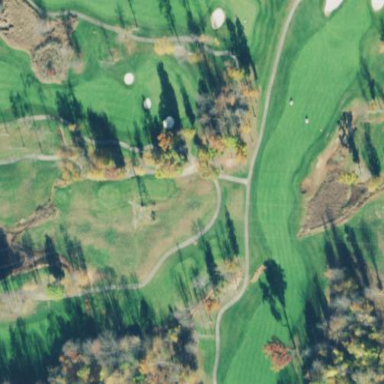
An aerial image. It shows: Golf fairway surrounded by grass.